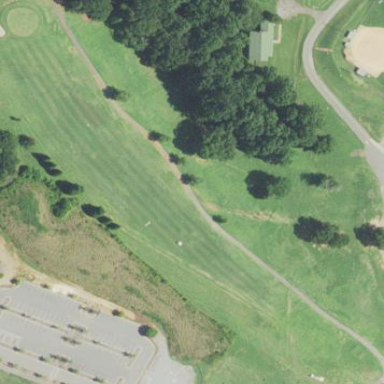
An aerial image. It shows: Golf fairway surrounded by grass.